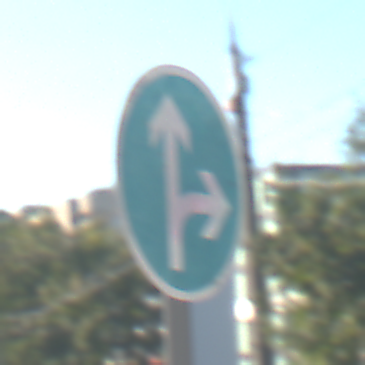
Verkehrszeichen: VorgeschriebeneFahrtrichtungGeradeausOderRechts
Umgebung: Outdoor, Urban
Tageszeit: MorningAfternoon
Wetter: Clear
Licht: Natural
Jahreszeit: NotSpecified
Kontrast: HighContrast